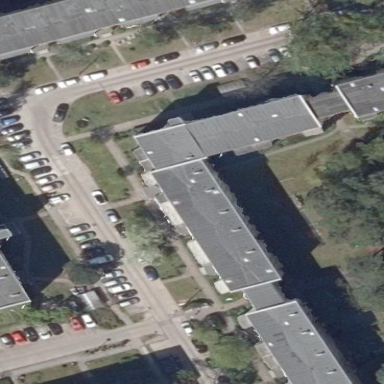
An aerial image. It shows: Building with apartments and flat roof.